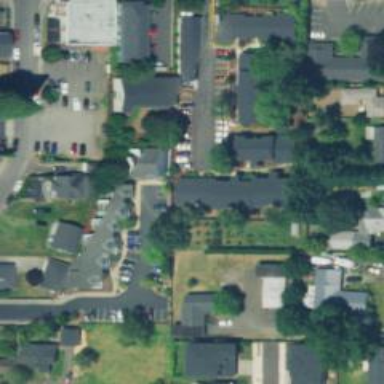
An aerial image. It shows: Residential area with apartments.